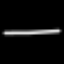
Label: line